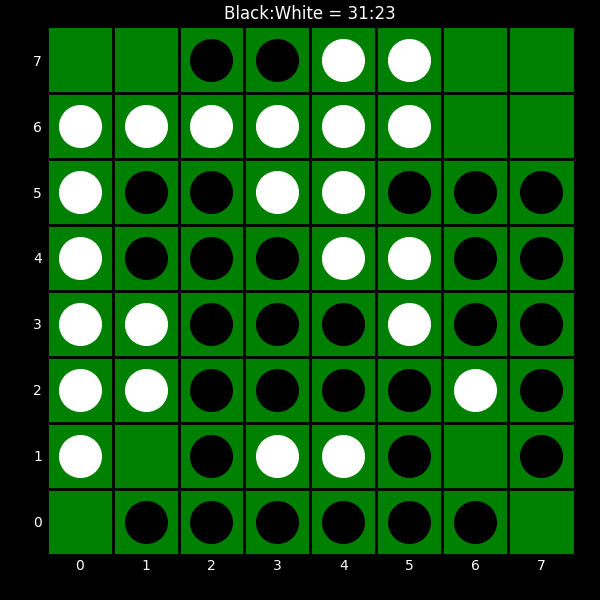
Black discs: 31
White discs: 23